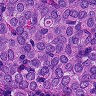
Metastatic tissue present: yes